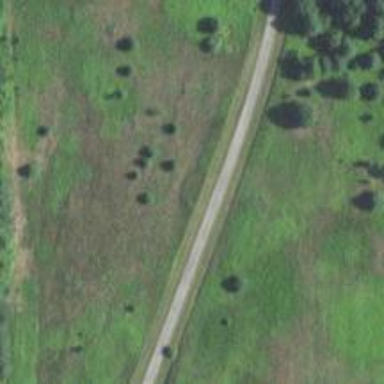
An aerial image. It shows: Driveway leading to service road.